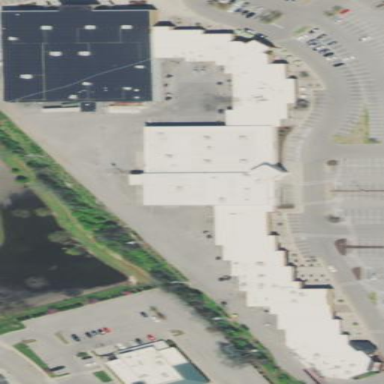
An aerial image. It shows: Mall building.